Question: Using phpMyAdmin I created a user with all permissions granted on prefixed (eg. user_db) databases. Everything works as I would want it to, except for one thing. How do I allow users to drop the prefixed databases they have permissions for? I can't seem to find where to do that, IF that's possible at all.
EDIT:
Note that the users are permitted to drop the database, I just can't seem to find where they should do that in phpMyAdmin as for example the root user would by selecting a database from the list and then clicking 'drop'.
EDIT 2:
This is how adding a user looks for me:

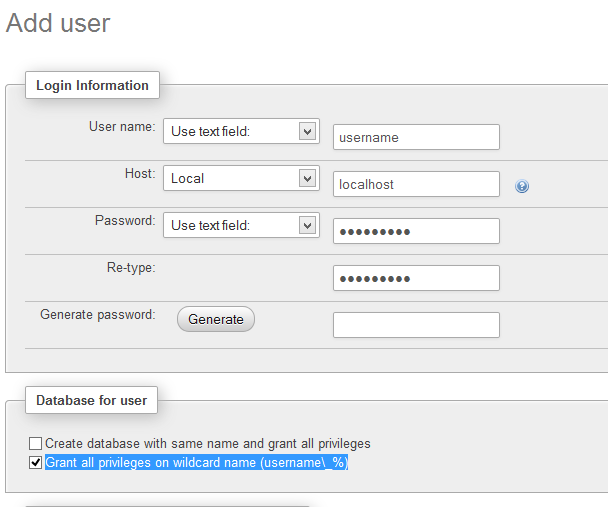
Answer: When you select the database, on the right side panel at the top, there is a menu called "Operations", there you can find the "Drop the database (DROP)" option.

---
You will need to edit your 'config.inc.php' file of your 'phpMyAdmin' with:
'''
$cfg['AllowUserDropDatabase'] = TRUE;
'''
This will show the link on the operation menu like on the above image.
Keep in mind there is a lot other options you can manually add as well that can be seen at <URL>